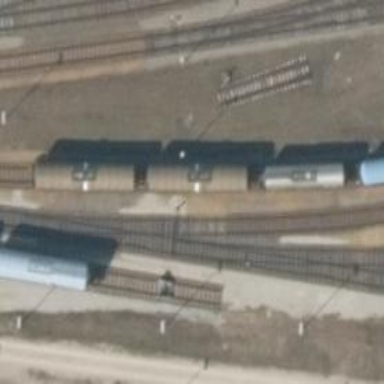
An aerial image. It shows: Railway switch.